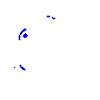
Particle: kaon